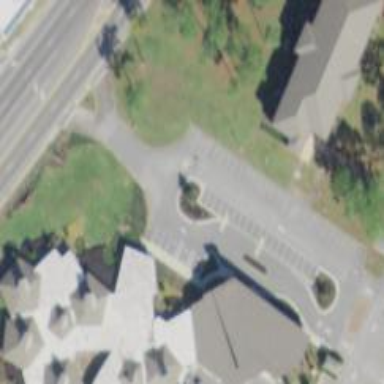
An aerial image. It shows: Parking space.